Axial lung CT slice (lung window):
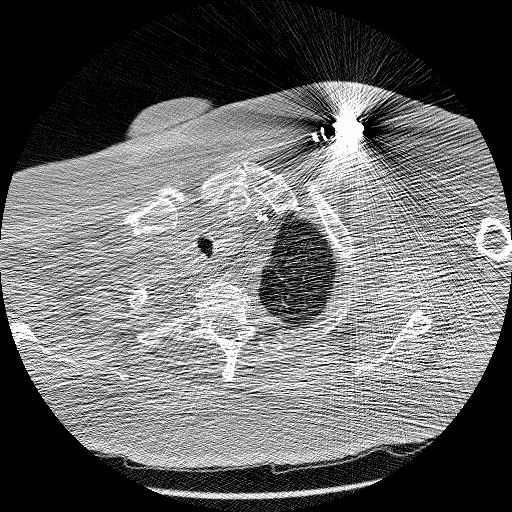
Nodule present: no